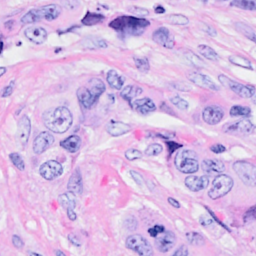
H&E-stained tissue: Breast